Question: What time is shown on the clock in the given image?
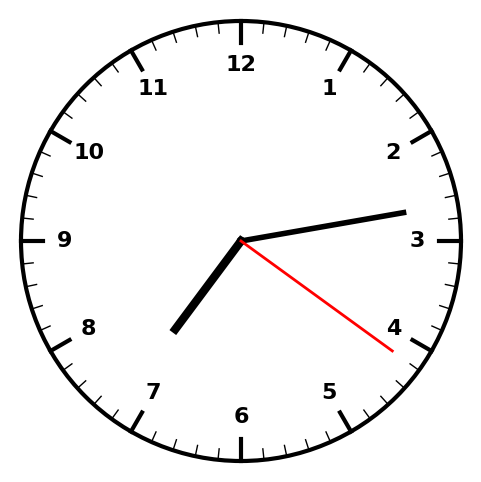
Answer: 07:13:21